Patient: sex M, age 29
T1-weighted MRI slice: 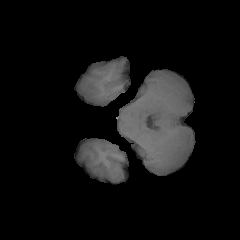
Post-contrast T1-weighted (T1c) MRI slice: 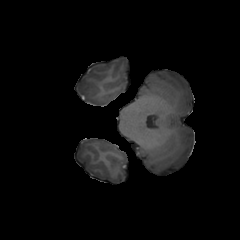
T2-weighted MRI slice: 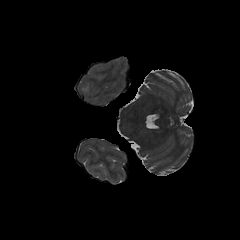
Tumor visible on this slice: yes
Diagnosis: Glioblastoma, IDH-wildtype
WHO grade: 4